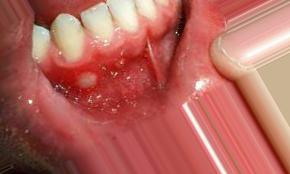
Condition: Mouth Ulcer